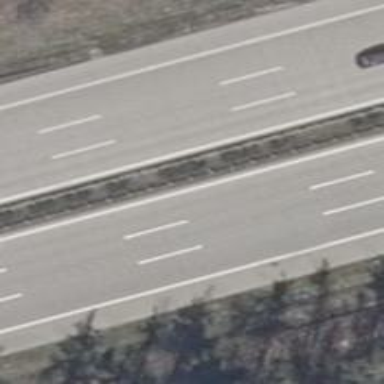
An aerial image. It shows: Concrete motorway.